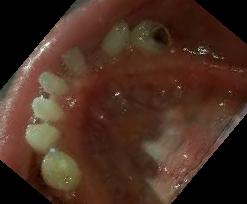
Condition: hypodontia